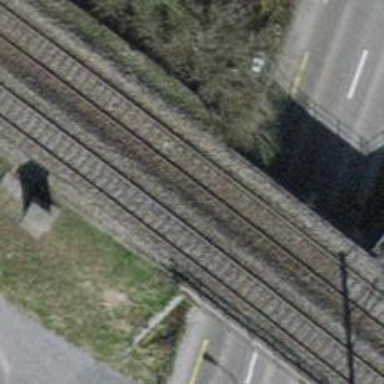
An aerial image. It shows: Bridge with electrified railway tracks featuring contact line.